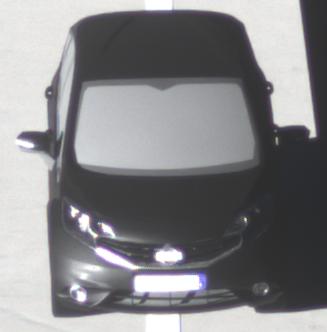
Make: Nissan
Model: Note 1.2
Detailed model: Note (E12) (10/13 - 12/16)
Model produced from: 2013/10
Model produced until: 2015/09
Doors: 5
Color: black
Road condition: dry road
Daytime: sunrise or sunset
Contrast: high contrast